Interaction volume radius: 10 \u00c5
Interaction volume height: 20 \u00c5
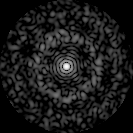
Disorder parameter: 0.8115